Question: I have a Data Flow task with a Lookup on two columns (id, SystemModstamp) that has three branches:
-
... and if a match is found I've just added a Conditional split to test variable overwrite_matches...
- -
How can I pull off the blue-green arrow in the below image, set a precedence constraint (I know, they don't exist in data flow tasks) between the #2 TF Delete Batch transform, and the Derived Column, so that the Derived Column does not execute until both have been completed?
All that's coming to mind is a Union All / Merge / Merge Join, but I don't want the stream in the #2 TF delete to impact the downstream INSERT, as that's already in the #1 stream.

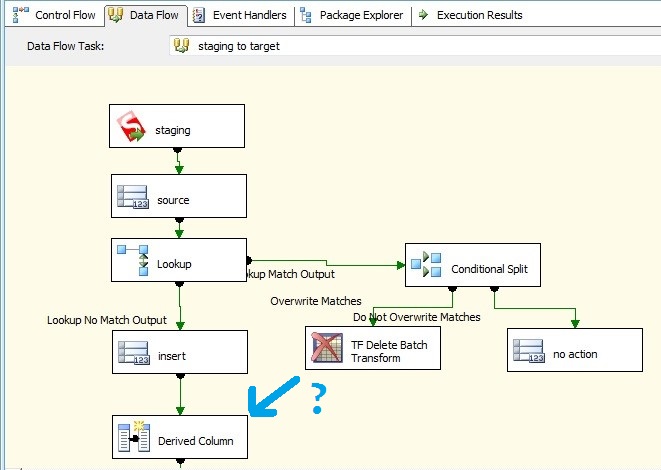
Answer: No. I just figured it out with a Homer Simpson 'Doh!' moment. Because of the Lookup, the two streams have different rows in them (matched vs. unmatched), so there is no impact as to whether they execute concurrently or not. Changed the TF Delete to a TF Insert, and good to go.
Sorry for the inconvenience guys.